Aerial crown-view tile of a tropical tree (Barro Colorado Island, Panama), acquired 20250915:
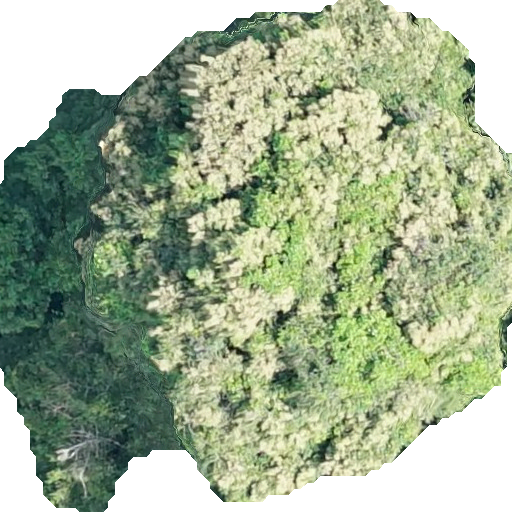
Species: Prioria copaifera
GBIF accepted scientific name: Prioria copaifera
Crown area: 310.055 m²